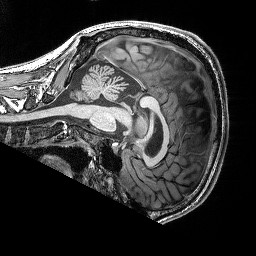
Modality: T1w
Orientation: sagittal
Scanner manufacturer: siemens
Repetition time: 2.25 s
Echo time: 0.00418 s